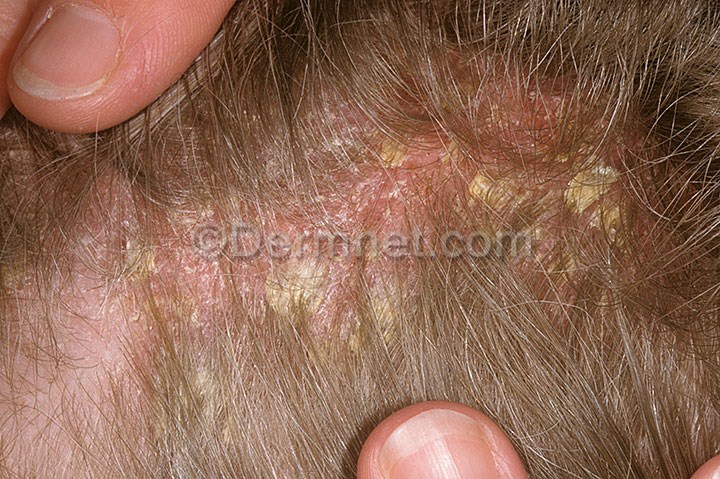
Disease: Psoriasis pictures Lichen Planus and related diseases